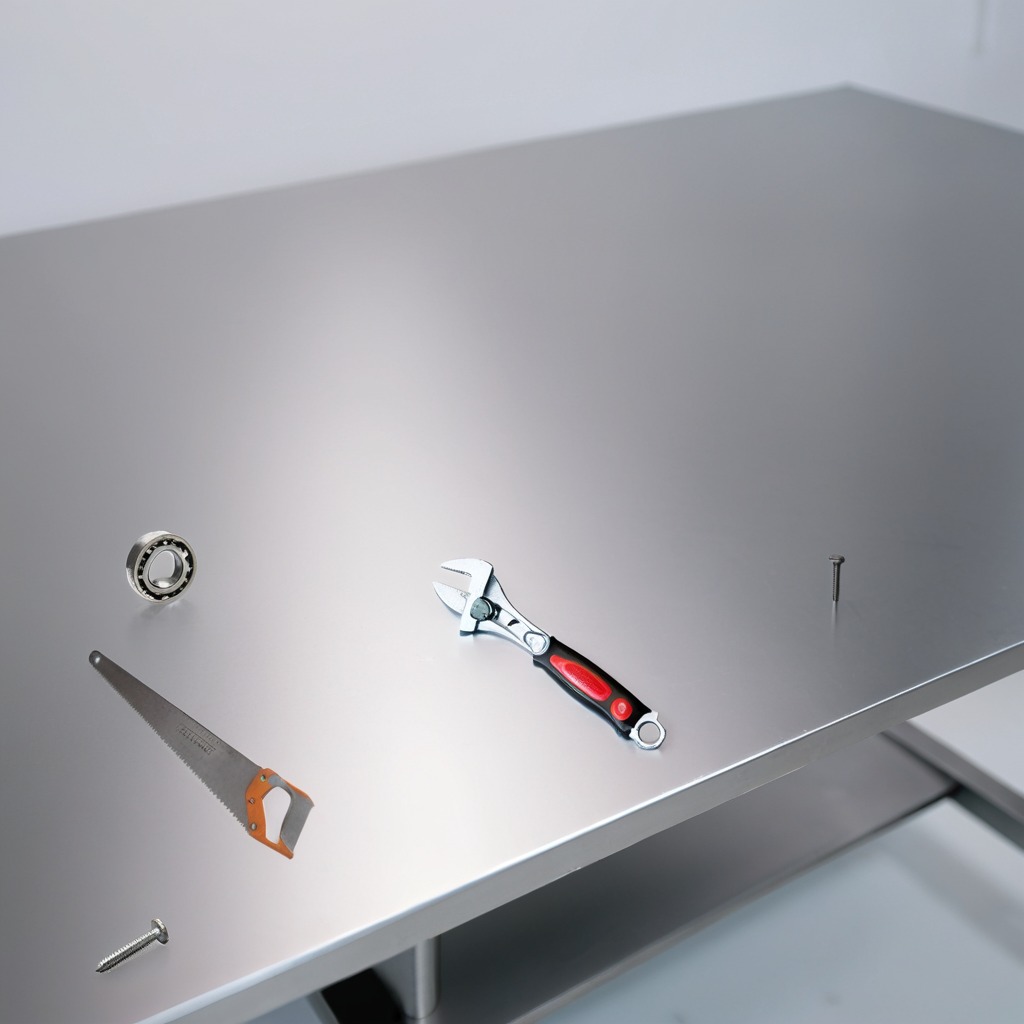
A ball bearing, a machine screw, an iron nail, a handheld metal saw, and a wrench are lying on the stainless steel table in a high-end prototyping lab.